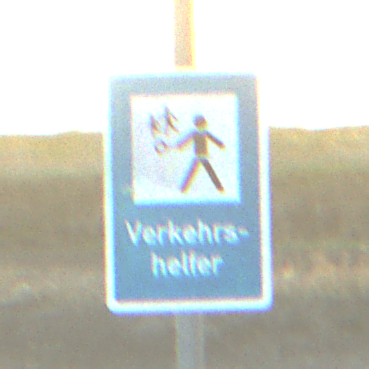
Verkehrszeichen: Verkehrshelfer
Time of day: SunriseSunset
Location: Outdoor (Nature)
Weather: PartlyCloudy
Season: NotSpecified
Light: Natural